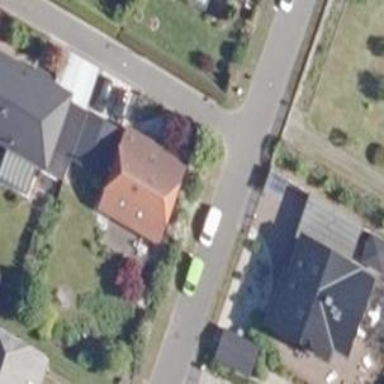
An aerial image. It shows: Residential road with no sidewalk.